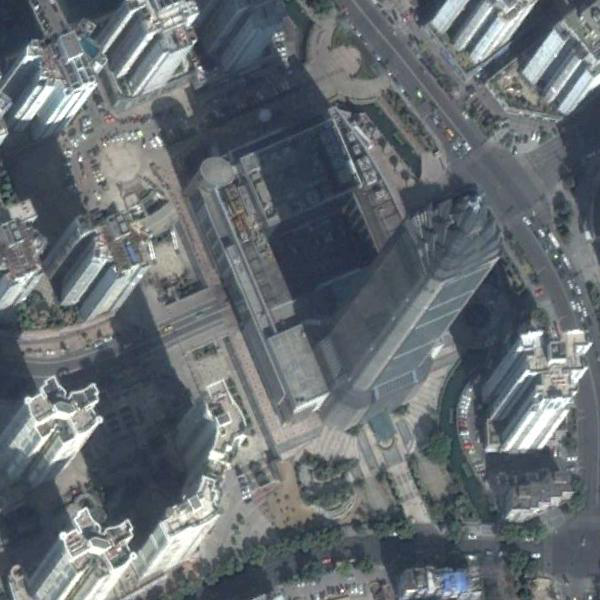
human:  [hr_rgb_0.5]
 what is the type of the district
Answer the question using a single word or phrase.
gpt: commercial